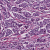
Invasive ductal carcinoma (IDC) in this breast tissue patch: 1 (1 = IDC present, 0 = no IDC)